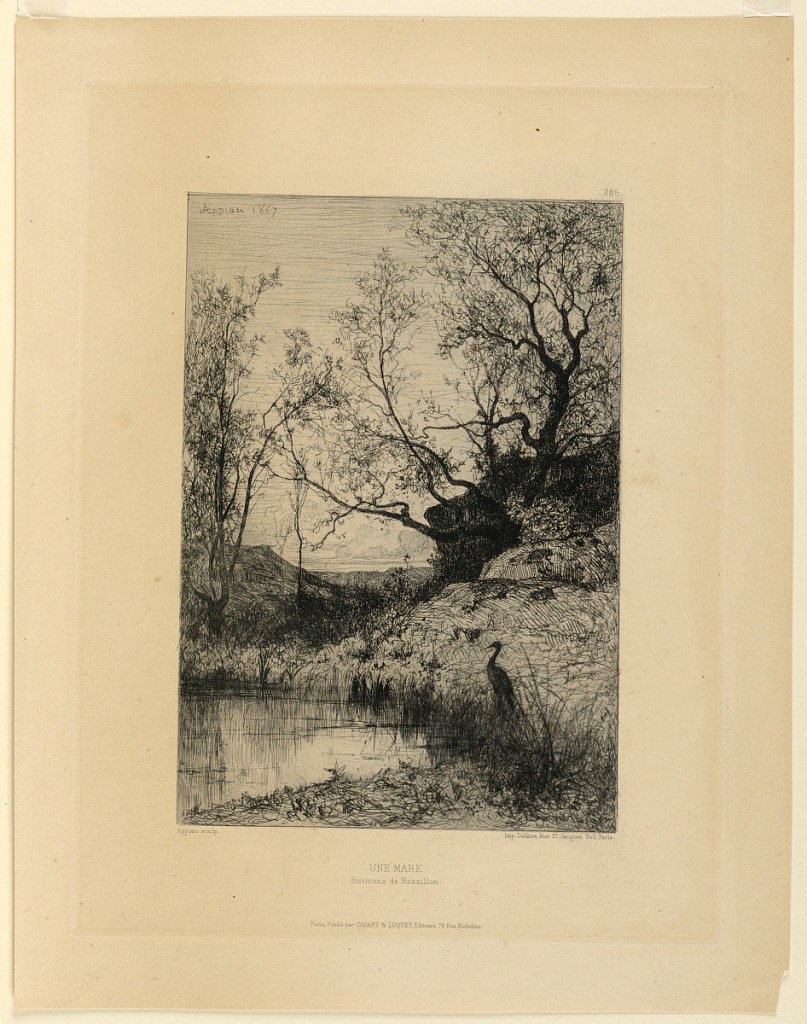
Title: Une Mare (Environs de Rossilon)
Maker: Adolphe Appian, French, 1818 - 1898
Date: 1867
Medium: Etching on cream paper
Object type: Print
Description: A crane stands at the edge of a small pond bordered by thinly leaved trees.